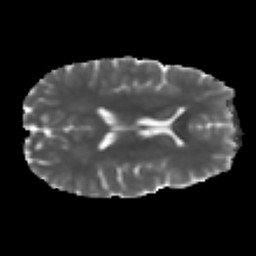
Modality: MD
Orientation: axial
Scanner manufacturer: ge
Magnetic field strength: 3 T
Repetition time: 7.98 s
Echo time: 0.0701 s